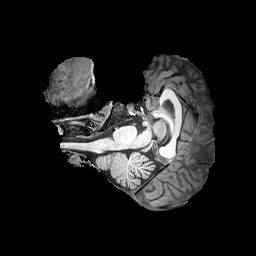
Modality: T1w
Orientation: axial
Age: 32
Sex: female
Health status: healthy